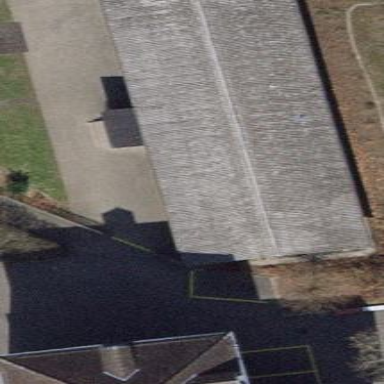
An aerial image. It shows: School building.